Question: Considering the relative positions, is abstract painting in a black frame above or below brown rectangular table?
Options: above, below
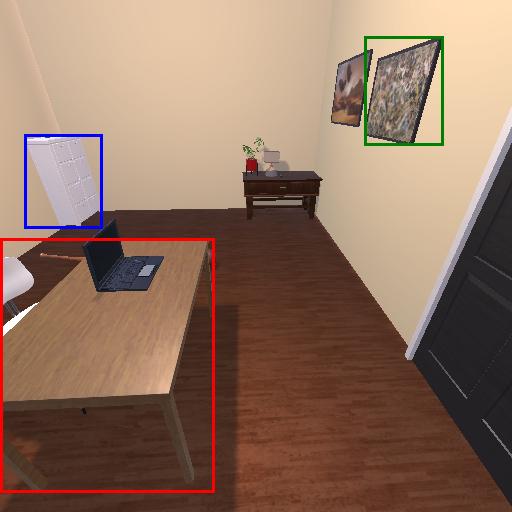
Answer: above